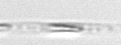
Label: Leptocylindrus